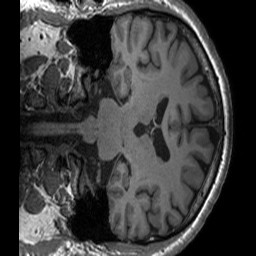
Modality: T1w
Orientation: coronal
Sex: male
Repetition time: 1.95 s
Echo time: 0.026 s